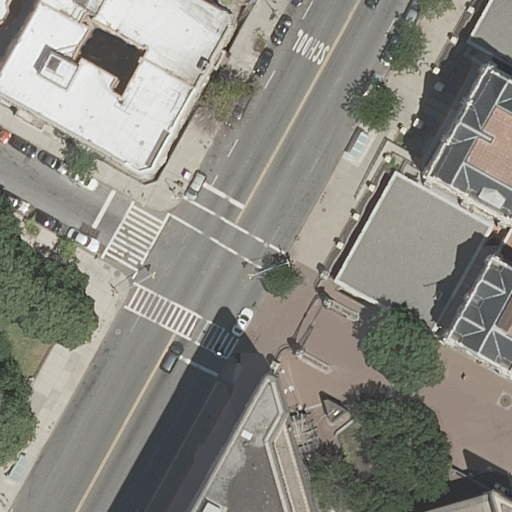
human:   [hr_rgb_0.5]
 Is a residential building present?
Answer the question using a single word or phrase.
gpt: yes

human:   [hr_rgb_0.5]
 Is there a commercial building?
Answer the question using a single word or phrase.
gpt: no

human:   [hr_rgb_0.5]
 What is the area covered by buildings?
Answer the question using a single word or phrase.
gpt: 3783m2

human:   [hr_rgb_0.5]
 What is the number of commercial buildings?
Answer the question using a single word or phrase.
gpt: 0

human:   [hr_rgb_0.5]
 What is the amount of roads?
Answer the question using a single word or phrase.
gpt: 3

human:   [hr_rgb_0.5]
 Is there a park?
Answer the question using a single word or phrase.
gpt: yes

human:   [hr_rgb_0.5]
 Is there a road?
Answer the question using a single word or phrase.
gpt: yes

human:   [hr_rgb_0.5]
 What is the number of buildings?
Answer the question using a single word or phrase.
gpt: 8

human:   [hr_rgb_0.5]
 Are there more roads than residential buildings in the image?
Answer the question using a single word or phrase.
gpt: no

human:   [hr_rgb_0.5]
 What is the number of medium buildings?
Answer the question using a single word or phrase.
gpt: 4

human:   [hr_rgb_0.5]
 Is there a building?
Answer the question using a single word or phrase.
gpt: yes

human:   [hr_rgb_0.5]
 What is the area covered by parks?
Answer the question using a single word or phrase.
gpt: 8921m2

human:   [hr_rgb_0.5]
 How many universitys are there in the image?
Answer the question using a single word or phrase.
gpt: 1

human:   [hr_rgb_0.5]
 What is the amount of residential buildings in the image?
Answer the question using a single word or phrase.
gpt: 8

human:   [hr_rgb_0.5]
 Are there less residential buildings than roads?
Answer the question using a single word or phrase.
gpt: no

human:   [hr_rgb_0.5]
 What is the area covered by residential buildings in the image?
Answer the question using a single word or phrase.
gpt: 3783m2

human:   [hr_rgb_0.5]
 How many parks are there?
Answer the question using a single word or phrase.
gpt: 1

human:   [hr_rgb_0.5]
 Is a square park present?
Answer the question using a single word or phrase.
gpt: no

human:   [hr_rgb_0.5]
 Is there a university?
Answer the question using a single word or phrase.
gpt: yes

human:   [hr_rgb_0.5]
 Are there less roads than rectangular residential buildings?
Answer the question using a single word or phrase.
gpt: yes

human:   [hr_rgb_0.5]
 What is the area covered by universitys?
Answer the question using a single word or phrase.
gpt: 29m2

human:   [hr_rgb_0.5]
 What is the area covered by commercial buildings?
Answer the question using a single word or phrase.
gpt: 0m2

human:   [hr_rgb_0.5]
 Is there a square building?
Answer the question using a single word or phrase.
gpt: no

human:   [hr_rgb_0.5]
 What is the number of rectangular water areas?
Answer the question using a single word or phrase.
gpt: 0

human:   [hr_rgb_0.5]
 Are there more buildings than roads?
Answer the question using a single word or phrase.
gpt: yes

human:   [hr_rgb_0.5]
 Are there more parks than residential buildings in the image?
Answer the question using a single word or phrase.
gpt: no

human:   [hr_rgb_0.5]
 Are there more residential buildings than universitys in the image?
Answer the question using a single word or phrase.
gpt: yes

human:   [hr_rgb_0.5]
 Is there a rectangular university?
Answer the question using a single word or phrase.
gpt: yes

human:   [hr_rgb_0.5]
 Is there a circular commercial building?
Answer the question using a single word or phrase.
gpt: no

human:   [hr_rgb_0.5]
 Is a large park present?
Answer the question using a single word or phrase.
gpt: yes

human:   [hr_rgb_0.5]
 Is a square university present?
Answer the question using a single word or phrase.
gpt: no

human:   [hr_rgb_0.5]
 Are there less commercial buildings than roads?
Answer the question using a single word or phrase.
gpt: yes

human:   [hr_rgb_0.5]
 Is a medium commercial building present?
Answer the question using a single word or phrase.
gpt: no

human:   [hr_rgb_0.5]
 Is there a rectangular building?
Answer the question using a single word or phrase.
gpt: yes

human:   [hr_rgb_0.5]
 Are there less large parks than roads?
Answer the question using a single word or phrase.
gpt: yes

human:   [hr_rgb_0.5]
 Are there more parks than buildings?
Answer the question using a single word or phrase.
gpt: no

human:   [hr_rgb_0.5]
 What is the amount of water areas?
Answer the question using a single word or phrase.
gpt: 0

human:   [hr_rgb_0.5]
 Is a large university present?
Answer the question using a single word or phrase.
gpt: no

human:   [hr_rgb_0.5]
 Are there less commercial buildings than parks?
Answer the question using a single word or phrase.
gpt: yes

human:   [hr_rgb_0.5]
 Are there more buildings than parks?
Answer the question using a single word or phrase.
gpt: yes

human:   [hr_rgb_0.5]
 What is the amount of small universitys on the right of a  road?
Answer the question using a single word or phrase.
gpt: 1

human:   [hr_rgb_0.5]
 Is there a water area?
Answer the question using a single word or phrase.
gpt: no

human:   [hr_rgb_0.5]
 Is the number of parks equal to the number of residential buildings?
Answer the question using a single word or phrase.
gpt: no

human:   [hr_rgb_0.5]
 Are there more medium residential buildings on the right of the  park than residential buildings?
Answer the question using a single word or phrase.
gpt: no

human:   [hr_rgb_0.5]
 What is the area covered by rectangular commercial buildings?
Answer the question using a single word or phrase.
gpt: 0m2

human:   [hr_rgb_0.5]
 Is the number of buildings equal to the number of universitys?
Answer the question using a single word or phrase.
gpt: no

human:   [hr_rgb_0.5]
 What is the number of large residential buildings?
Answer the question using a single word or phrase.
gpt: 3

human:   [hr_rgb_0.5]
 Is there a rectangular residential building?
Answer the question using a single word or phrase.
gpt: yes

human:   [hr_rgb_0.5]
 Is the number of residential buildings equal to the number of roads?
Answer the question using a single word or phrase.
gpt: no

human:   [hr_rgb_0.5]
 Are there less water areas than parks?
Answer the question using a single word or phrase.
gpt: yes

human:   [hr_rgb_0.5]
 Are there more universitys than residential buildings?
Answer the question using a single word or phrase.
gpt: no

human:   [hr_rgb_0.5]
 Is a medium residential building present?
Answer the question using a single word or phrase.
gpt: yes

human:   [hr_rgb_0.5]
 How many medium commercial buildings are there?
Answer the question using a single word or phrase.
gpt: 0

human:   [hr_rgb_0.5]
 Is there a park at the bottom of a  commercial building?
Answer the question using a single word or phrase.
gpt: no

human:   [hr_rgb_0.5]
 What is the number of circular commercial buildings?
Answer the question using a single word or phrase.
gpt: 0

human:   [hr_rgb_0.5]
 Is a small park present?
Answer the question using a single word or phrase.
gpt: no

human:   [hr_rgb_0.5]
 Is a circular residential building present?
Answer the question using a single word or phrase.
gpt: no

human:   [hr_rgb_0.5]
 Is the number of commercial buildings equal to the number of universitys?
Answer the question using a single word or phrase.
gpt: no

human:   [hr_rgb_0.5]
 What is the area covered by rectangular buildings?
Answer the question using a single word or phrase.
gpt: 977m2

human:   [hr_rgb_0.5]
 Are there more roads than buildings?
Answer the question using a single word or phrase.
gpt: no

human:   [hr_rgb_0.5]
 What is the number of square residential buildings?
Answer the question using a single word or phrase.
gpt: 0

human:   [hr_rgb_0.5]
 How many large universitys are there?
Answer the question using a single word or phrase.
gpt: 0

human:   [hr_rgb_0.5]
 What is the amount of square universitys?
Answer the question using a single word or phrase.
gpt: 0

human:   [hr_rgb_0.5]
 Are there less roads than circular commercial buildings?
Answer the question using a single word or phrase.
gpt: no